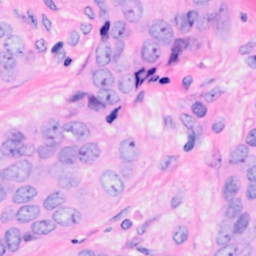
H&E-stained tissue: Breast